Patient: sex M, age 48
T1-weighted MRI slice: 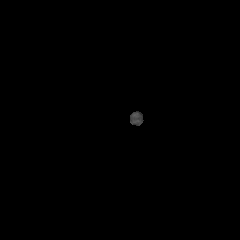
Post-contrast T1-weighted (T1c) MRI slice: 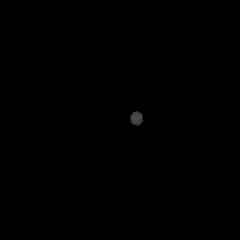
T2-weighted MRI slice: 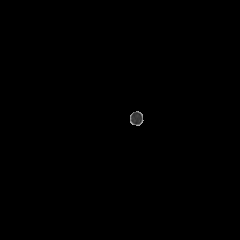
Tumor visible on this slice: no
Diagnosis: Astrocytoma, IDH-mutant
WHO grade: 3